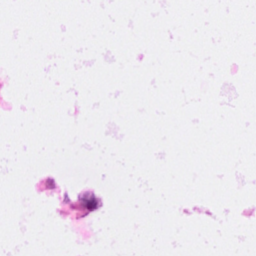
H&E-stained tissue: Breast